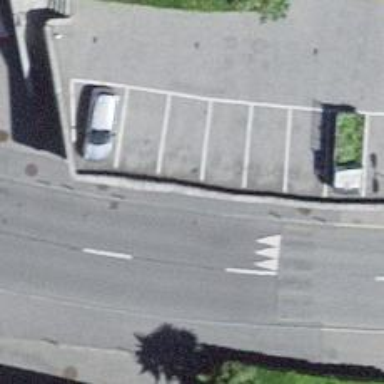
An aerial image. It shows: Parking entrance.